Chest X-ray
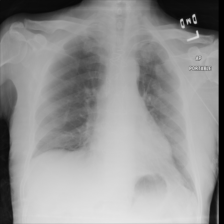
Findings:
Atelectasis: negative
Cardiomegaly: negative
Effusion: negative
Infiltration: negative
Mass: negative
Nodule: negative
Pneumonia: negative
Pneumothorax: negative
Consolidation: negative
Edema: negative
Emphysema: negative
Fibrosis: negative
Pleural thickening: negative
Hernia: negative